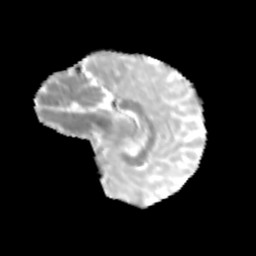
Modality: MD
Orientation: sagittal
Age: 11
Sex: female
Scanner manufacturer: siemens
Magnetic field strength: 3 T
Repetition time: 3.8 s
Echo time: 0.07 s